Question: My core data entity has a date field which I can output to a UITableViewCell and it outputs like this:

What I'd like to do is change this date format so that it is a bit more human readable, e.g. to
Friday 19th October 14:44
or
19/10/2012 14:44
How do I do this in Objective-C? I imagine there's a formatter class for NSDate but how do I convert the pulled core data string to an NSDate?
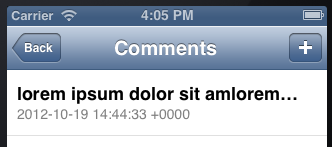
Answer: None of the above answers worked, even when I tried to cast the core data object to a NSDate it still wouldn't perform the cast. I ended up doing this:
'''
// Make a date formatter which corresponds exactly with the format of the date in core data
NSDateFormatter *dateFormatter = [[NSDateFormatter alloc] init];
[dateFormatter setDateFormat:@"yyyy-MM-dd HH:mm:ss Z"];
// Get the date from core data
NSString *dateStr = [[object valueForKey:@"date"] description];
// Parse from string to date
NSDate *date = [dateFormatter dateFromString:dateStr ];
// Set the date formatter to the format that I actually want
[dateFormatter setDateFormat:@"dd/MM/yy HH:mm"];
// Set the text on the date label
cell.dateLabel.text = [dateFormatter stringFromDate:date];
'''